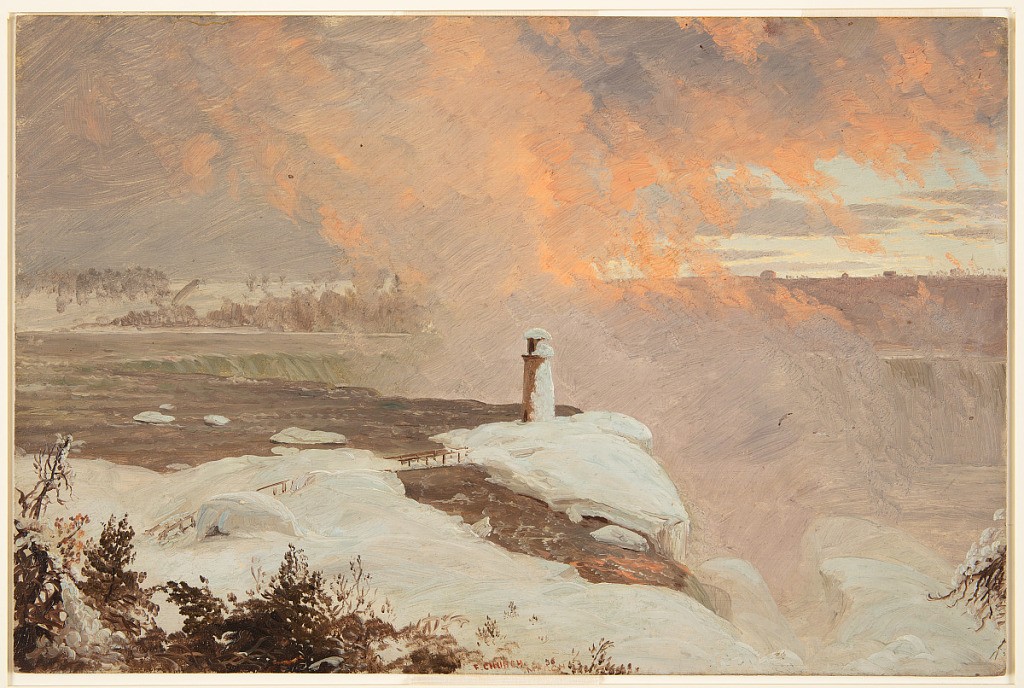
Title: Niagara Falls and Terrapin Tower in Winter, New York
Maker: Frederic Edwin Church, American, 1826–1900
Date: March 1856
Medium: Oil and graphite on cardboard
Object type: Drawing
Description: Landscape sketch showing a view of Terrapin Tower and the Horseshoe Falls portion of Niagara Falls from Goat Island, New York. In the foreground, the nearby snowy riverbank is shown with a wooden walkway with handrails that traverses a nearby rivulet to Terrapin Point, where Terrapin Tower stands on the very edge of Horseshoe Falls. An observation platform is visible at the top of the tower, which is covered in ice and snow. From Terrapin Point, the Falls curve to the left through the middle distance and into the background, where the Canadian Bank of the Niagara River is visible--wooded and snow-covered. At center and right, a towering plume of mist rises from the base of the Falls and catches the pink light of the setting sun, which streams in from the west. Above, a largely overcast sky breaks up at right to reveal blue sky.